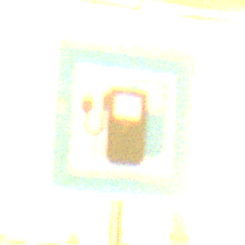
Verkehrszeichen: LadestationFuerElektrofahrzeuge
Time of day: Night
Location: Outdoor (Urban)
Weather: Clear
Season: NotSpecified
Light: Artificial